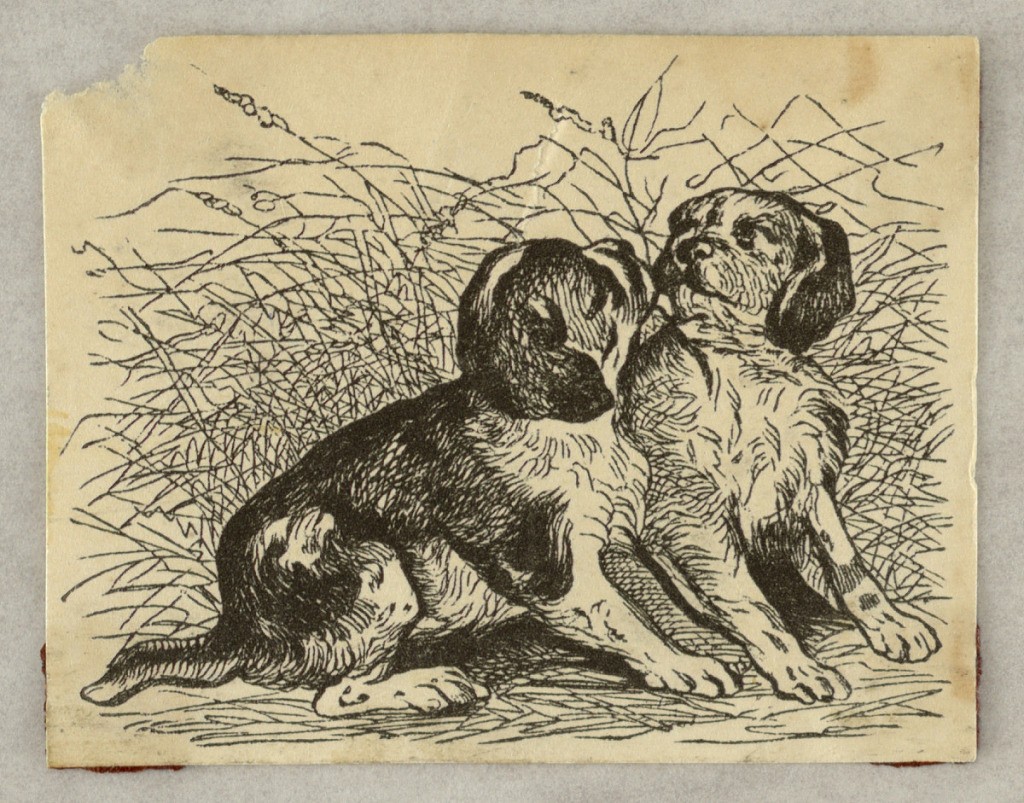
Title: Vignette, Two Dogs
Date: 1840s
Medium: Wood engraving on paper
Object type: Print
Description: They are seated in a field and gaze at each other.